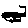
Label: car